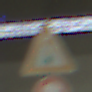
Verkehrszeichen: Lichtzeichenanlage
Zusatzzeichen unten: Ueberholverbot
Umgebung: Indoor, Special
Tageszeit: NotSpecified
Wetter: NotSpecified
Licht: Artificial
Jahreszeit: NotSpecified
Kontrast: HighContrast